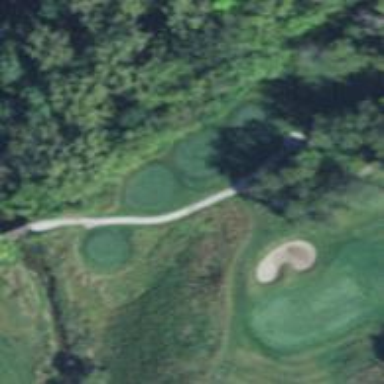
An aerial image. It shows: Service road used as golf cart path.